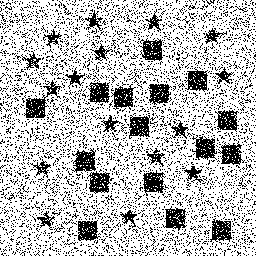
Squares: 16
Triangles: 0
Stars: 16
Total shapes: 32